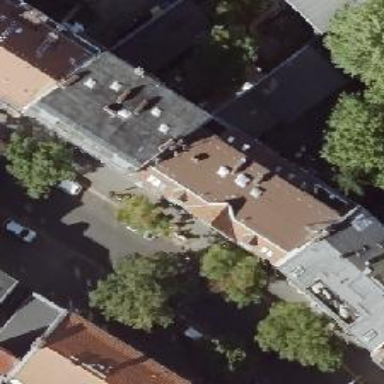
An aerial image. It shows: Kindergarten.